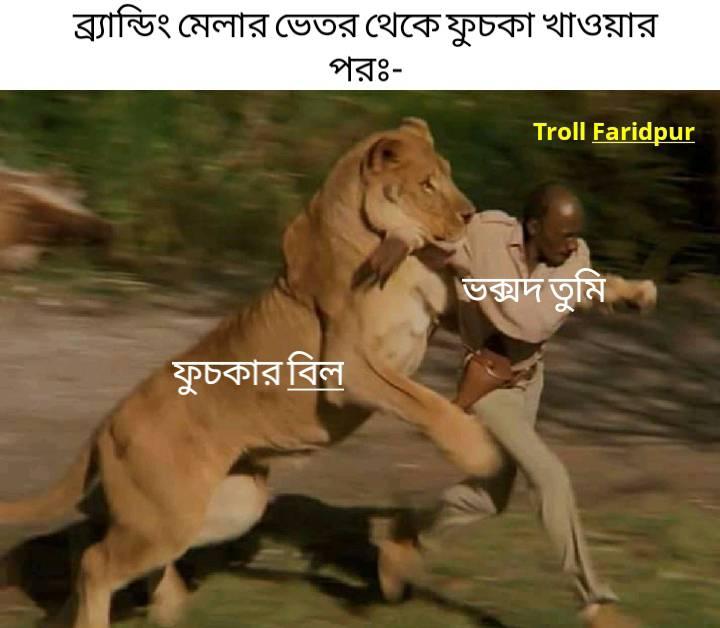
Caption: ব্র্যাান্ডিং মেলার ভেতর থেকে ফুচকা খাওয়ার পরঃ-      ফুচকার বিল     ভক্সদ তুমি
Label: non-hate